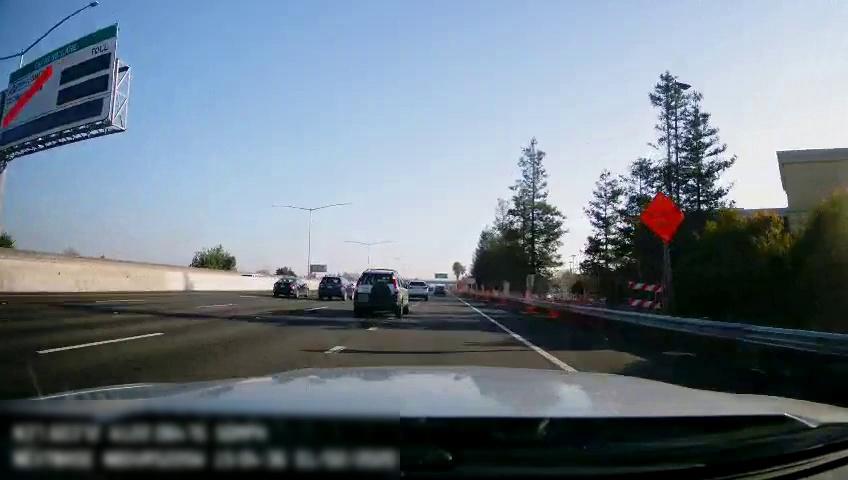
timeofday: Day
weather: Sunny
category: Drivable Space
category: Vehicles | SUV
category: Vehicles | Car
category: Vehicles | SUV
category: Vehicles | SUV
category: Vehicles | Car
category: Lanes | Current Lane
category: Lanes | Alternate Lane
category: Lanes | Alternate Lane
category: Lanes | Alternate Lane
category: Lanes | Alternate Lane
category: Traffic | Signs
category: Traffic | Signs